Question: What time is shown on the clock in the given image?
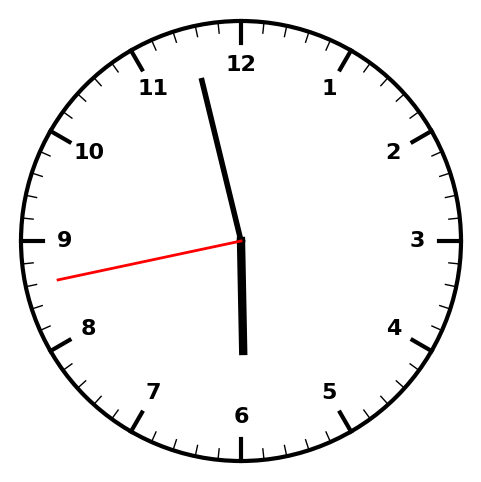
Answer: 05:57:43